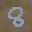
Label: 8